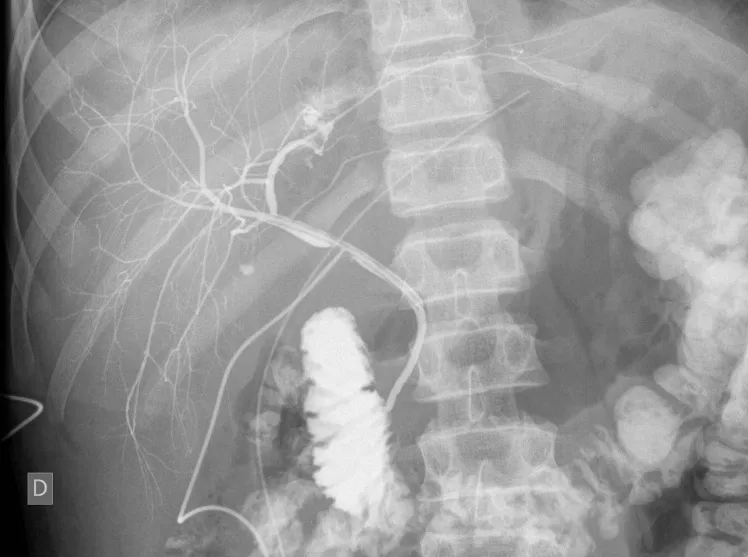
The cholangiography through the T-drain on the 5th postoperative day. Leakage from left hepatic duct is seen. There is a small collection of contrast in the right biliary tree. Normal opacification of the common hepatic duct and common bile duct is noted.
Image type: radiology (x_ray)